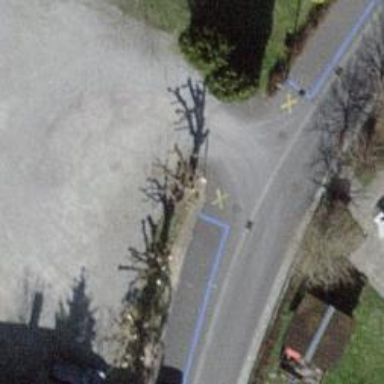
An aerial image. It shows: Broadleaved deciduous tree in urban setting with tartan surface. The playground theme is horse-inspired.